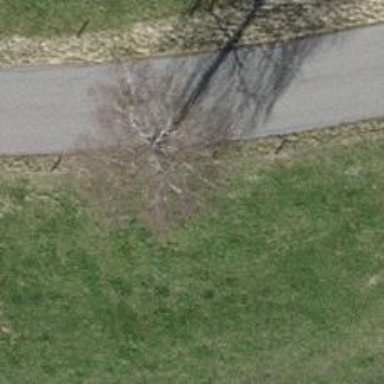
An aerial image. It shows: Urban tree adding natural touch to the cityscape.